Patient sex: M
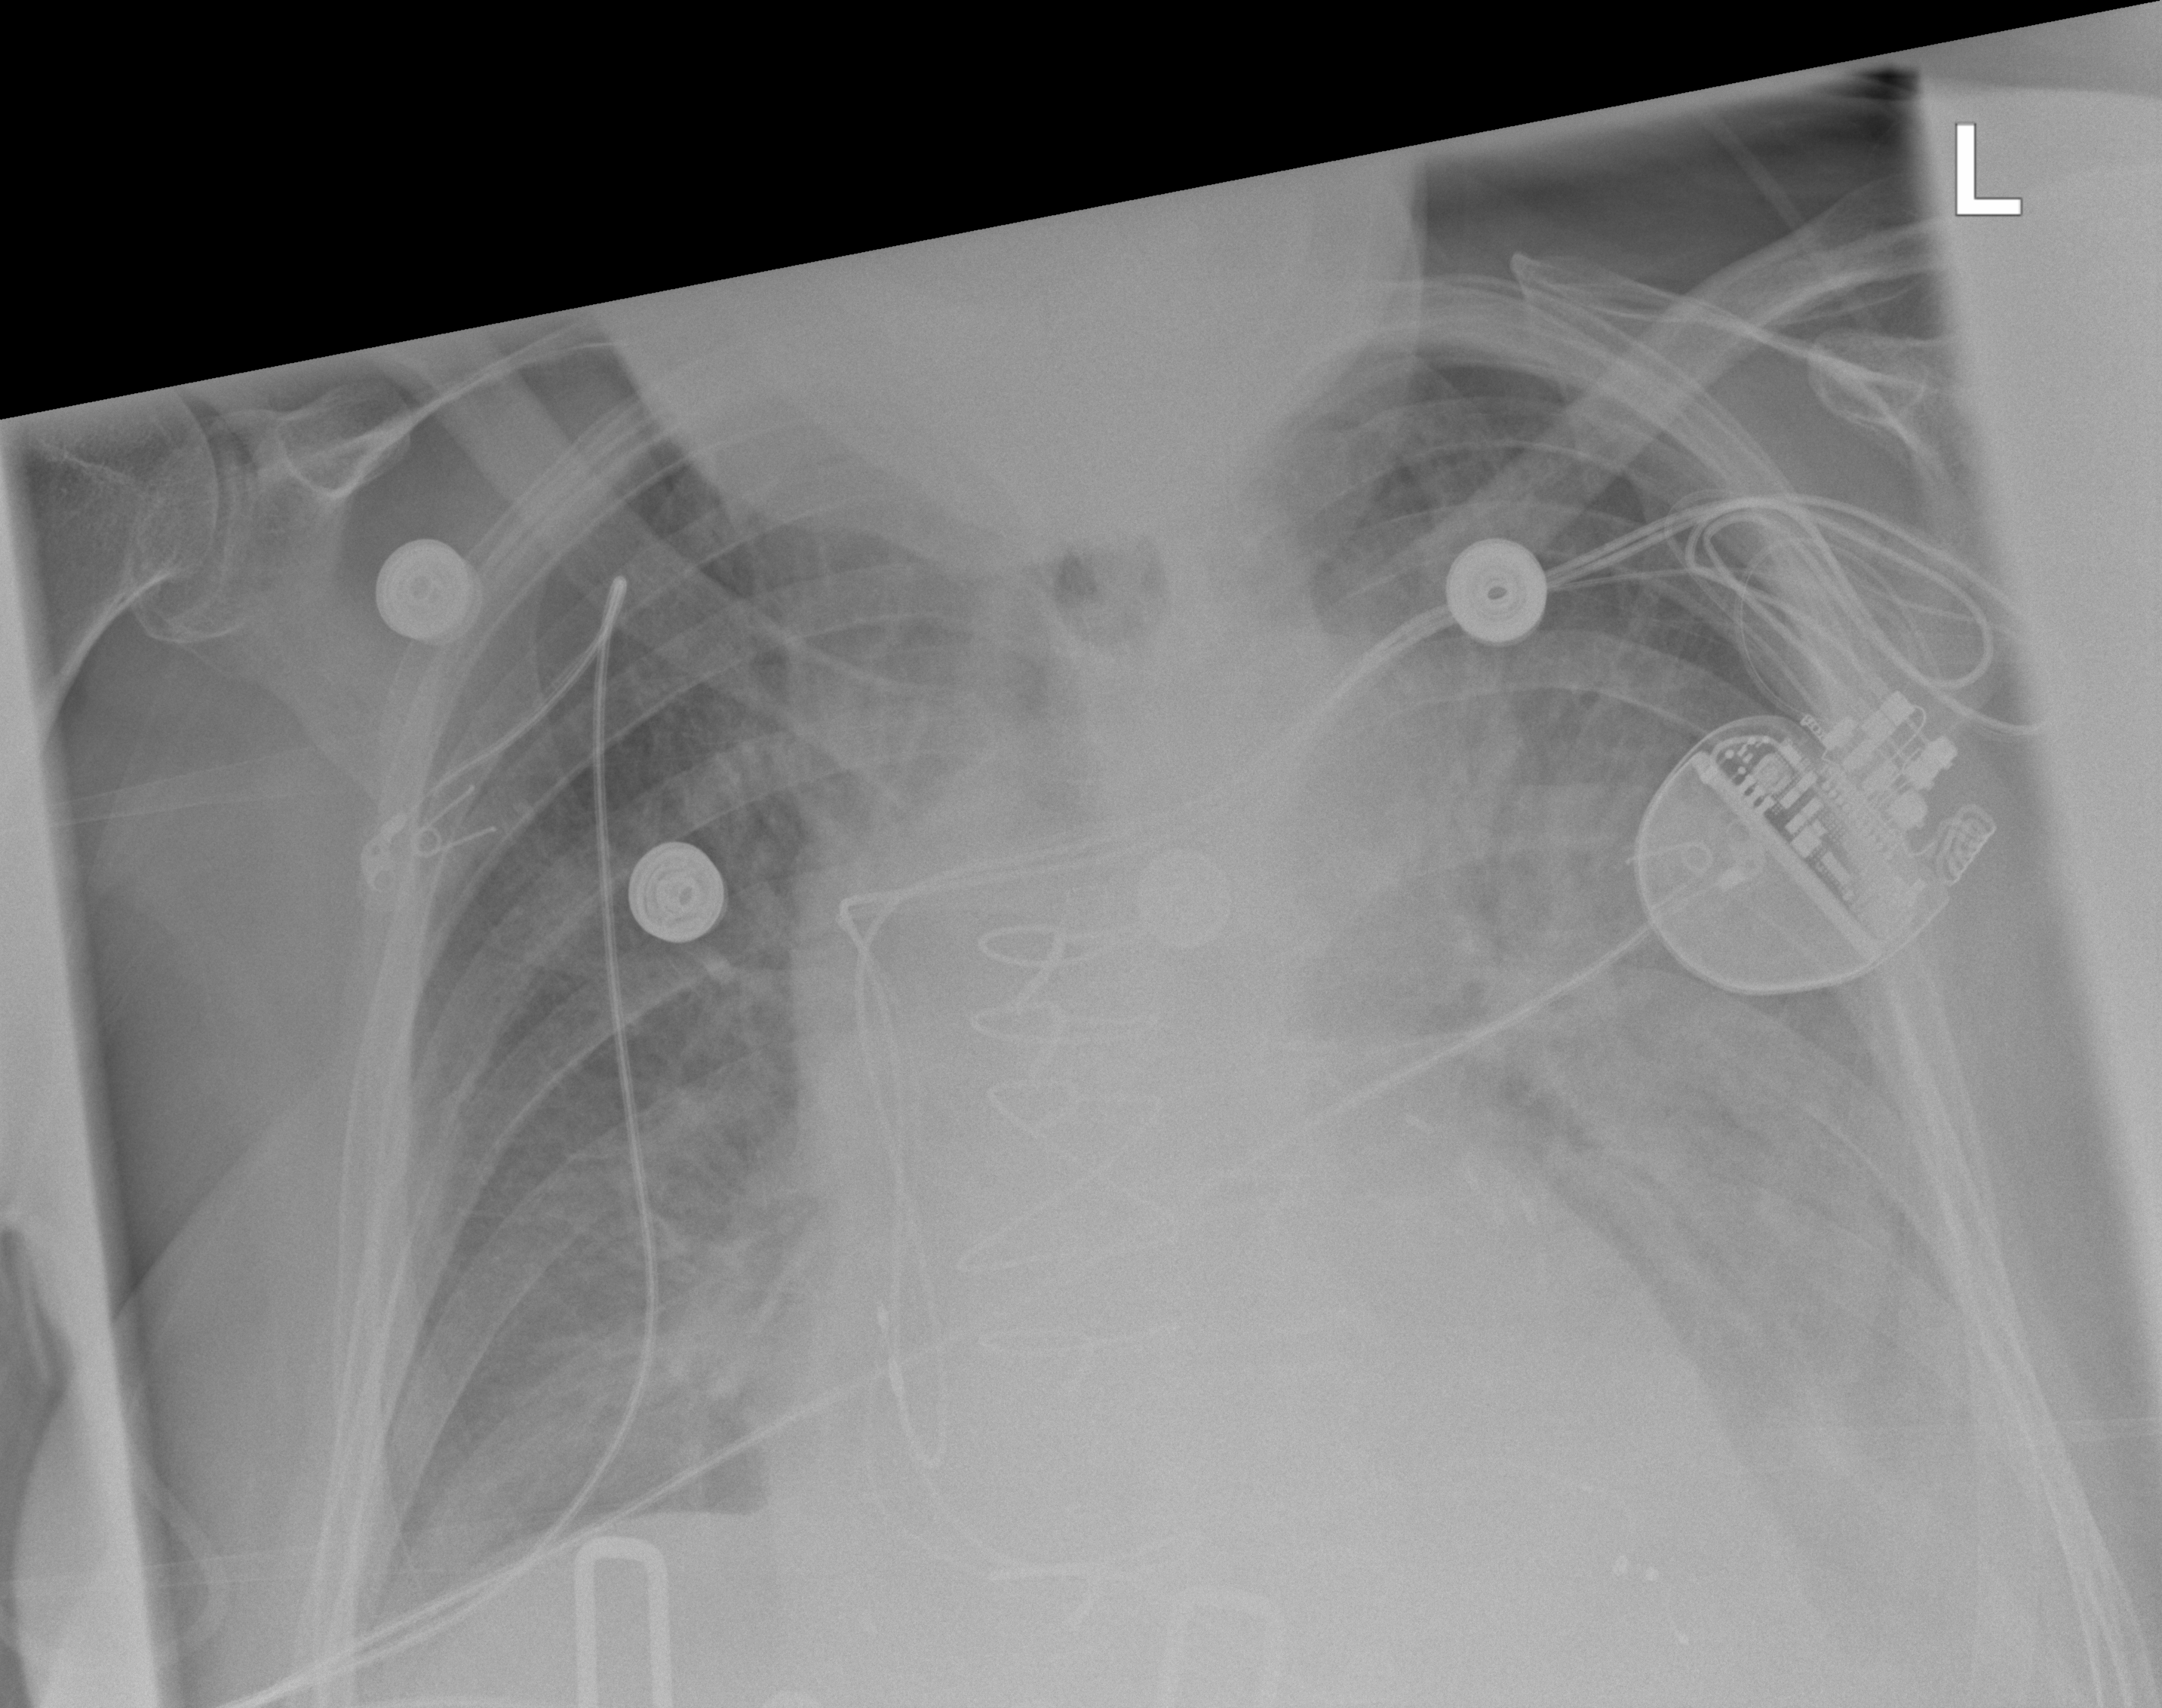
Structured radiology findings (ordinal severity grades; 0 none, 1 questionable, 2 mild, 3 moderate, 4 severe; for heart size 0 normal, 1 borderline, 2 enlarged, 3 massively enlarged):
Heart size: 2
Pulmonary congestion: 2
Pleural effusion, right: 0
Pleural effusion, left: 2
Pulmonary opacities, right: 2
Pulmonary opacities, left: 3
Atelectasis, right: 2
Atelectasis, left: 3